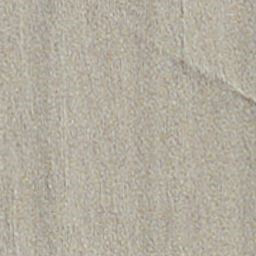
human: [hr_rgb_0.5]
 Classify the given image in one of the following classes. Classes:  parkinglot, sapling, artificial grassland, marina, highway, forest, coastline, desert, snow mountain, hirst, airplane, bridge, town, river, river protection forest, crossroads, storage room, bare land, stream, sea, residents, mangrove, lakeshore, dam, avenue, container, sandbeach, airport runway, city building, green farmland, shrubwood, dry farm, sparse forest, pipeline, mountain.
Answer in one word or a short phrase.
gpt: dry farm